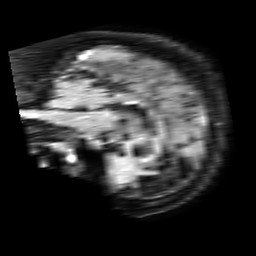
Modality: FLAIR
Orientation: sagittal
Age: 60
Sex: female
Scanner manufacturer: philips
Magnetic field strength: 1.5 T
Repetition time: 6 s
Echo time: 0.1029 s